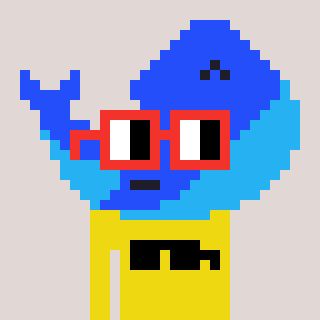
a pixel art character with square red glasses, a whale-shaped head and a yellow-colored body on a warm background